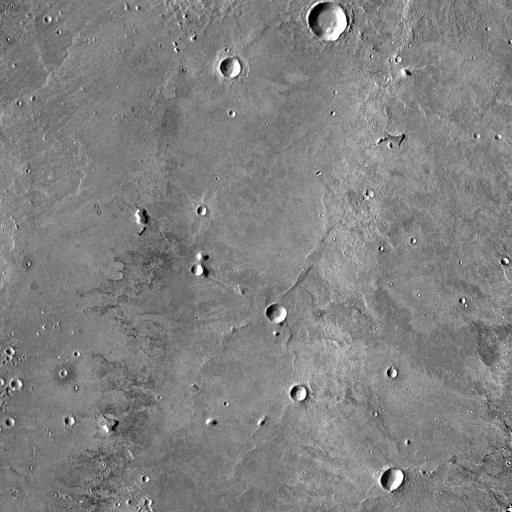
Crater classes present: Background, Other, Layered, Secondary